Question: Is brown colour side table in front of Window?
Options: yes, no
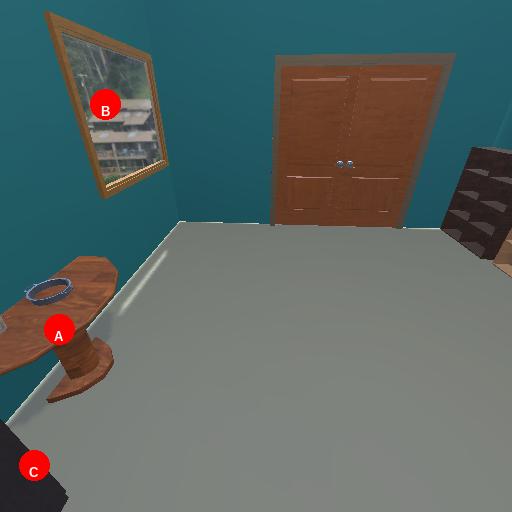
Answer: yes